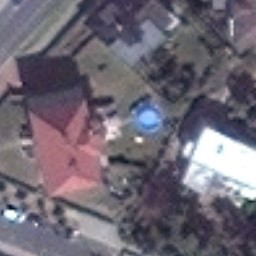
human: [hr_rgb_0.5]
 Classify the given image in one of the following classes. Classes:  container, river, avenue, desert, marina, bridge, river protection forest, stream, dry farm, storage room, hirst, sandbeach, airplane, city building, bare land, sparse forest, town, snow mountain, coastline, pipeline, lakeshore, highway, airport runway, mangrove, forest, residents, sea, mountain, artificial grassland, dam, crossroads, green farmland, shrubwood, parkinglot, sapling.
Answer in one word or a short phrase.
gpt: residents